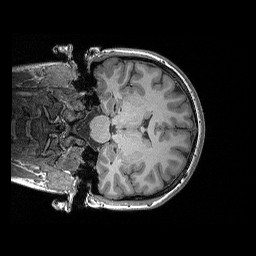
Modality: T1w
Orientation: coronal
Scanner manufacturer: siemens
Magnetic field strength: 3 T
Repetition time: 2.3 s
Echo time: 0.00298 s